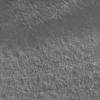
Label: not_dusty